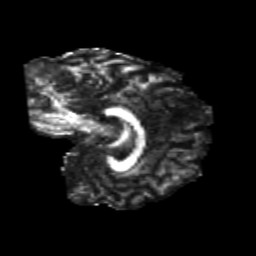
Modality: FA
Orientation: sagittal
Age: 24
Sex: female
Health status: healthy
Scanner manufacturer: siemens
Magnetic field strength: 3 T
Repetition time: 10.8 s
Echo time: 0.082 s